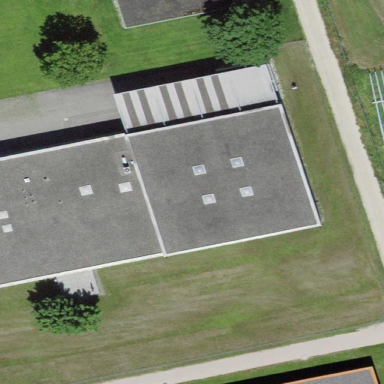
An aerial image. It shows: Industrial building.